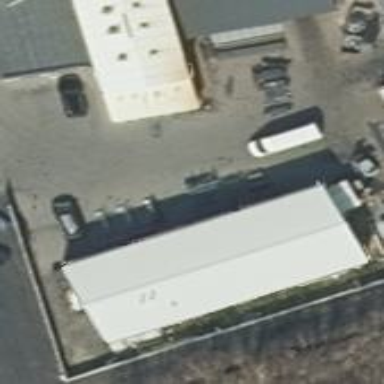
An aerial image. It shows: Outbuilding.